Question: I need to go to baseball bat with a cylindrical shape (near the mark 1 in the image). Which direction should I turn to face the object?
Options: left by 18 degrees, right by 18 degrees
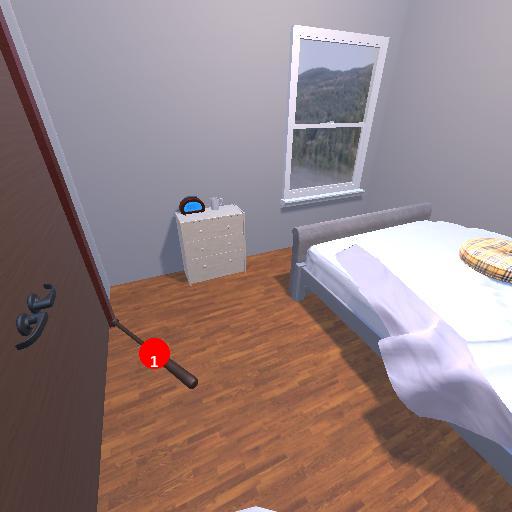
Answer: left by 18 degrees